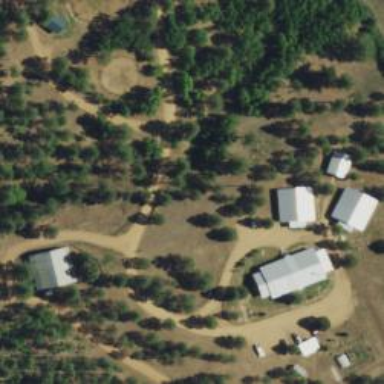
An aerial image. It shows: Summer camp set on leisure land.